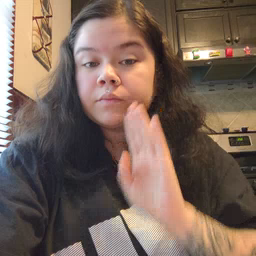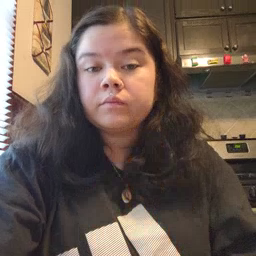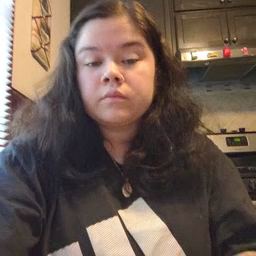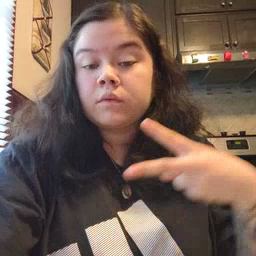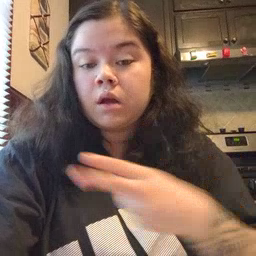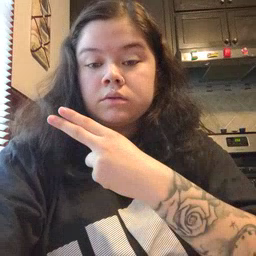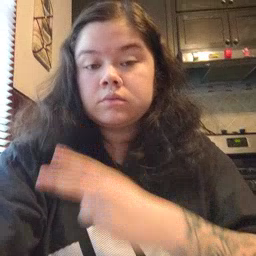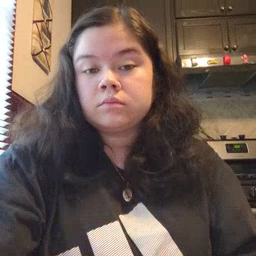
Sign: cut